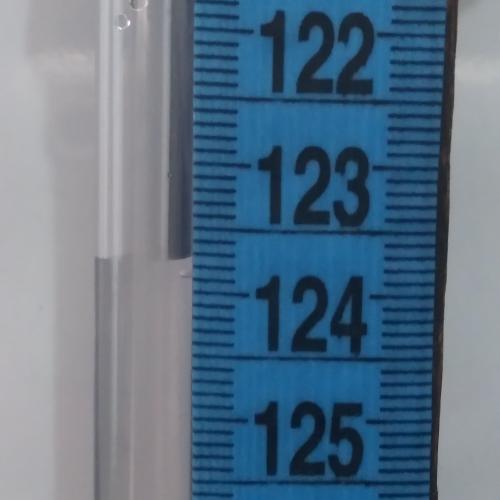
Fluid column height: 123.7 cm